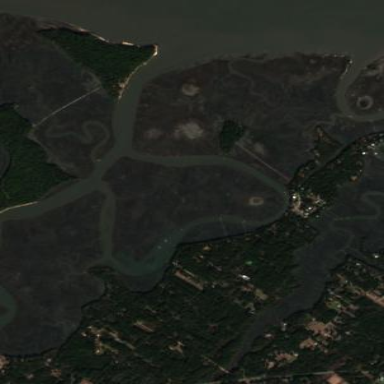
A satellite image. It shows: Wetland area affected by tides.